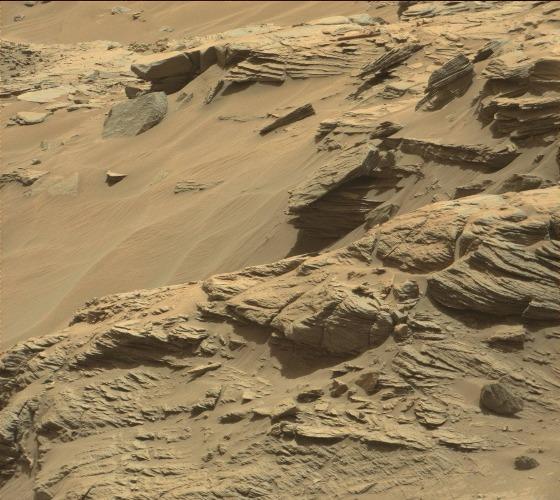
Terrain classes present: Bedrock, Gravel / Sand / Soil, Rock, Shadow